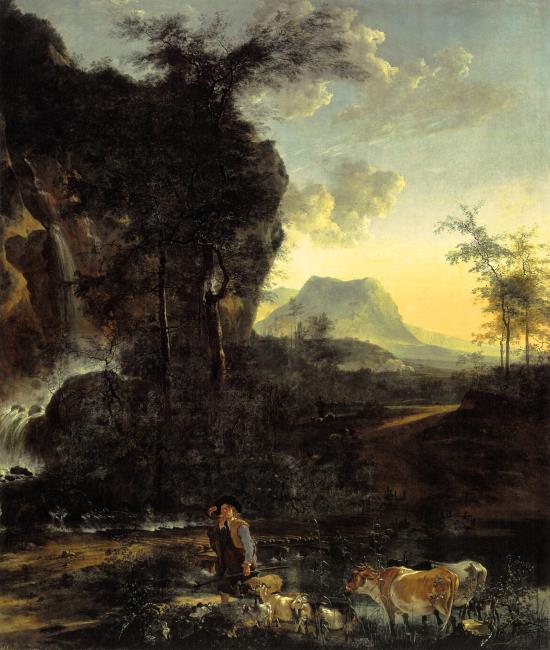
Title: Landscape with waterfall and shepherd
Artist: Adam Pijnacker
Earliest date: 1654
Latest date: 1654
Genre: painting
Iconography: cattle
Keywords: mountain landscape, cliff, waterfall, sunset, herdsman, cow, goat, blowing, horn (wind instrument)